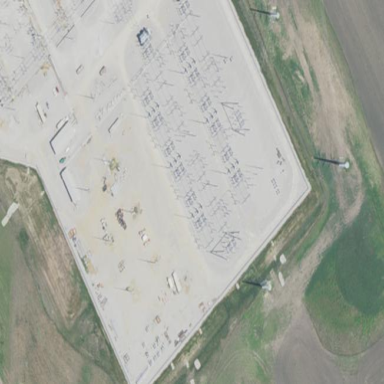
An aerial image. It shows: Power line with three cables configured as busbar.